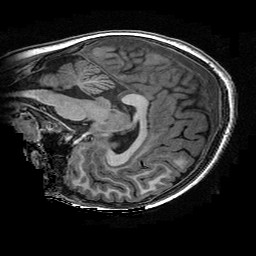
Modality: T1w
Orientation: sagittal
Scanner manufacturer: ge
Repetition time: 0.008096 s
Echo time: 0.00318 s